Найдите максимально возможный КПД водяной мельницы (см. рис.).  Считать, что плоскость лопаточек водяного колеса оказывается перпендикулярной падающей на них струе воды.
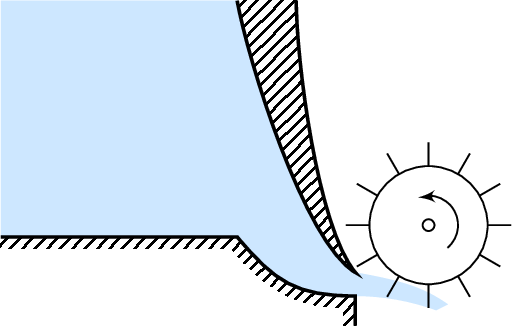
Ответ: $$\eta_\mathrm{max}=8/27$$
Темы:
T, Механика, Динамика, Всероссийские, КПД